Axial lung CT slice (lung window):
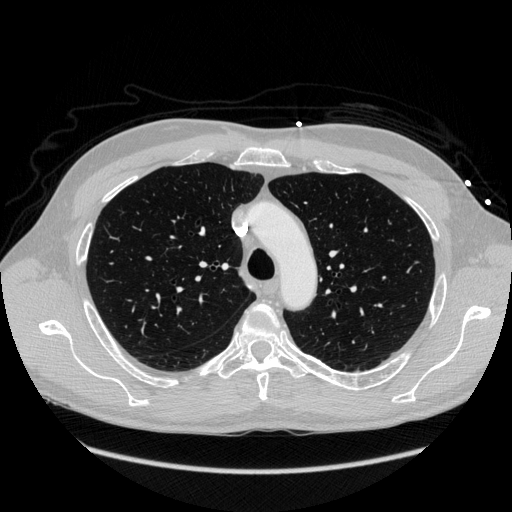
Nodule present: no